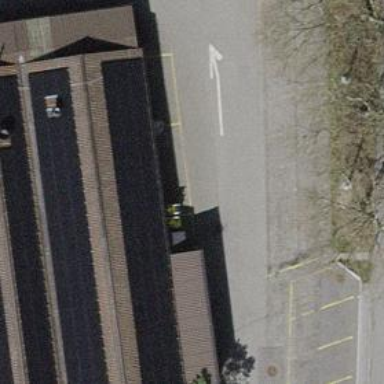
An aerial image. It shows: Charging station.